Question: I want to delete all files inside a folder called " data " with php and using Cron Job, the
Cron Job is set to run script every hour, but i'm lost what should i write in the empty
textfield and and how delete all files inside a specific folder in php??
please someone explain me and help me out...

Placed delete.php inside the empty field
and wrote inside delete.php the code down below:
'''
<?php
define('PATH', 'folder/');
function destroy($dir) {
$mydir = opendir($dir);
while(false !== ($file = readdir($mydir))) {
if($file != "." && $file != "..") {
chmod($dir.$file, 0777);
if(is_dir($dir.$file)) {
chdir('.');
destroy($dir.$file.'/');
rmdir($dir.$file) or DIE("couldn't delete $dir$file<br />");
}
else
unlink($dir.$file) or DIE("couldn't delete $dir$file<br />");
}
}
closedir($mydir);
}
destroy(PATH);
echo 'all done.';
?>
'''
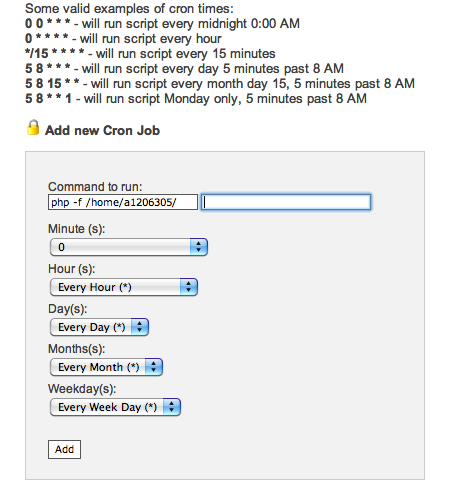
Answer: Here's a function from PHP that can remove a file.
<URL>
And also, the example here; <URL>
Contains information on how you can delete files from a directory (just skip the rmdir at the bottom)
Edit: Forgot about the cron-thing. :)
If you create a file within your /home/a1206305/ called directory.php with this content:
'''
<?php
$path = "/home/a1206305/domain.com/data/";
foreach(glob($path . "*") as $file)
{
if(is_file($path . $file))
unlink($path . $file);
}
?>
'''
And then in that second field for cron, just write in directory.php